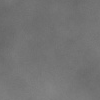
Atmospheric dust classification: dusty